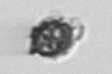
Label: Syracosphaera_pulchra